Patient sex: F
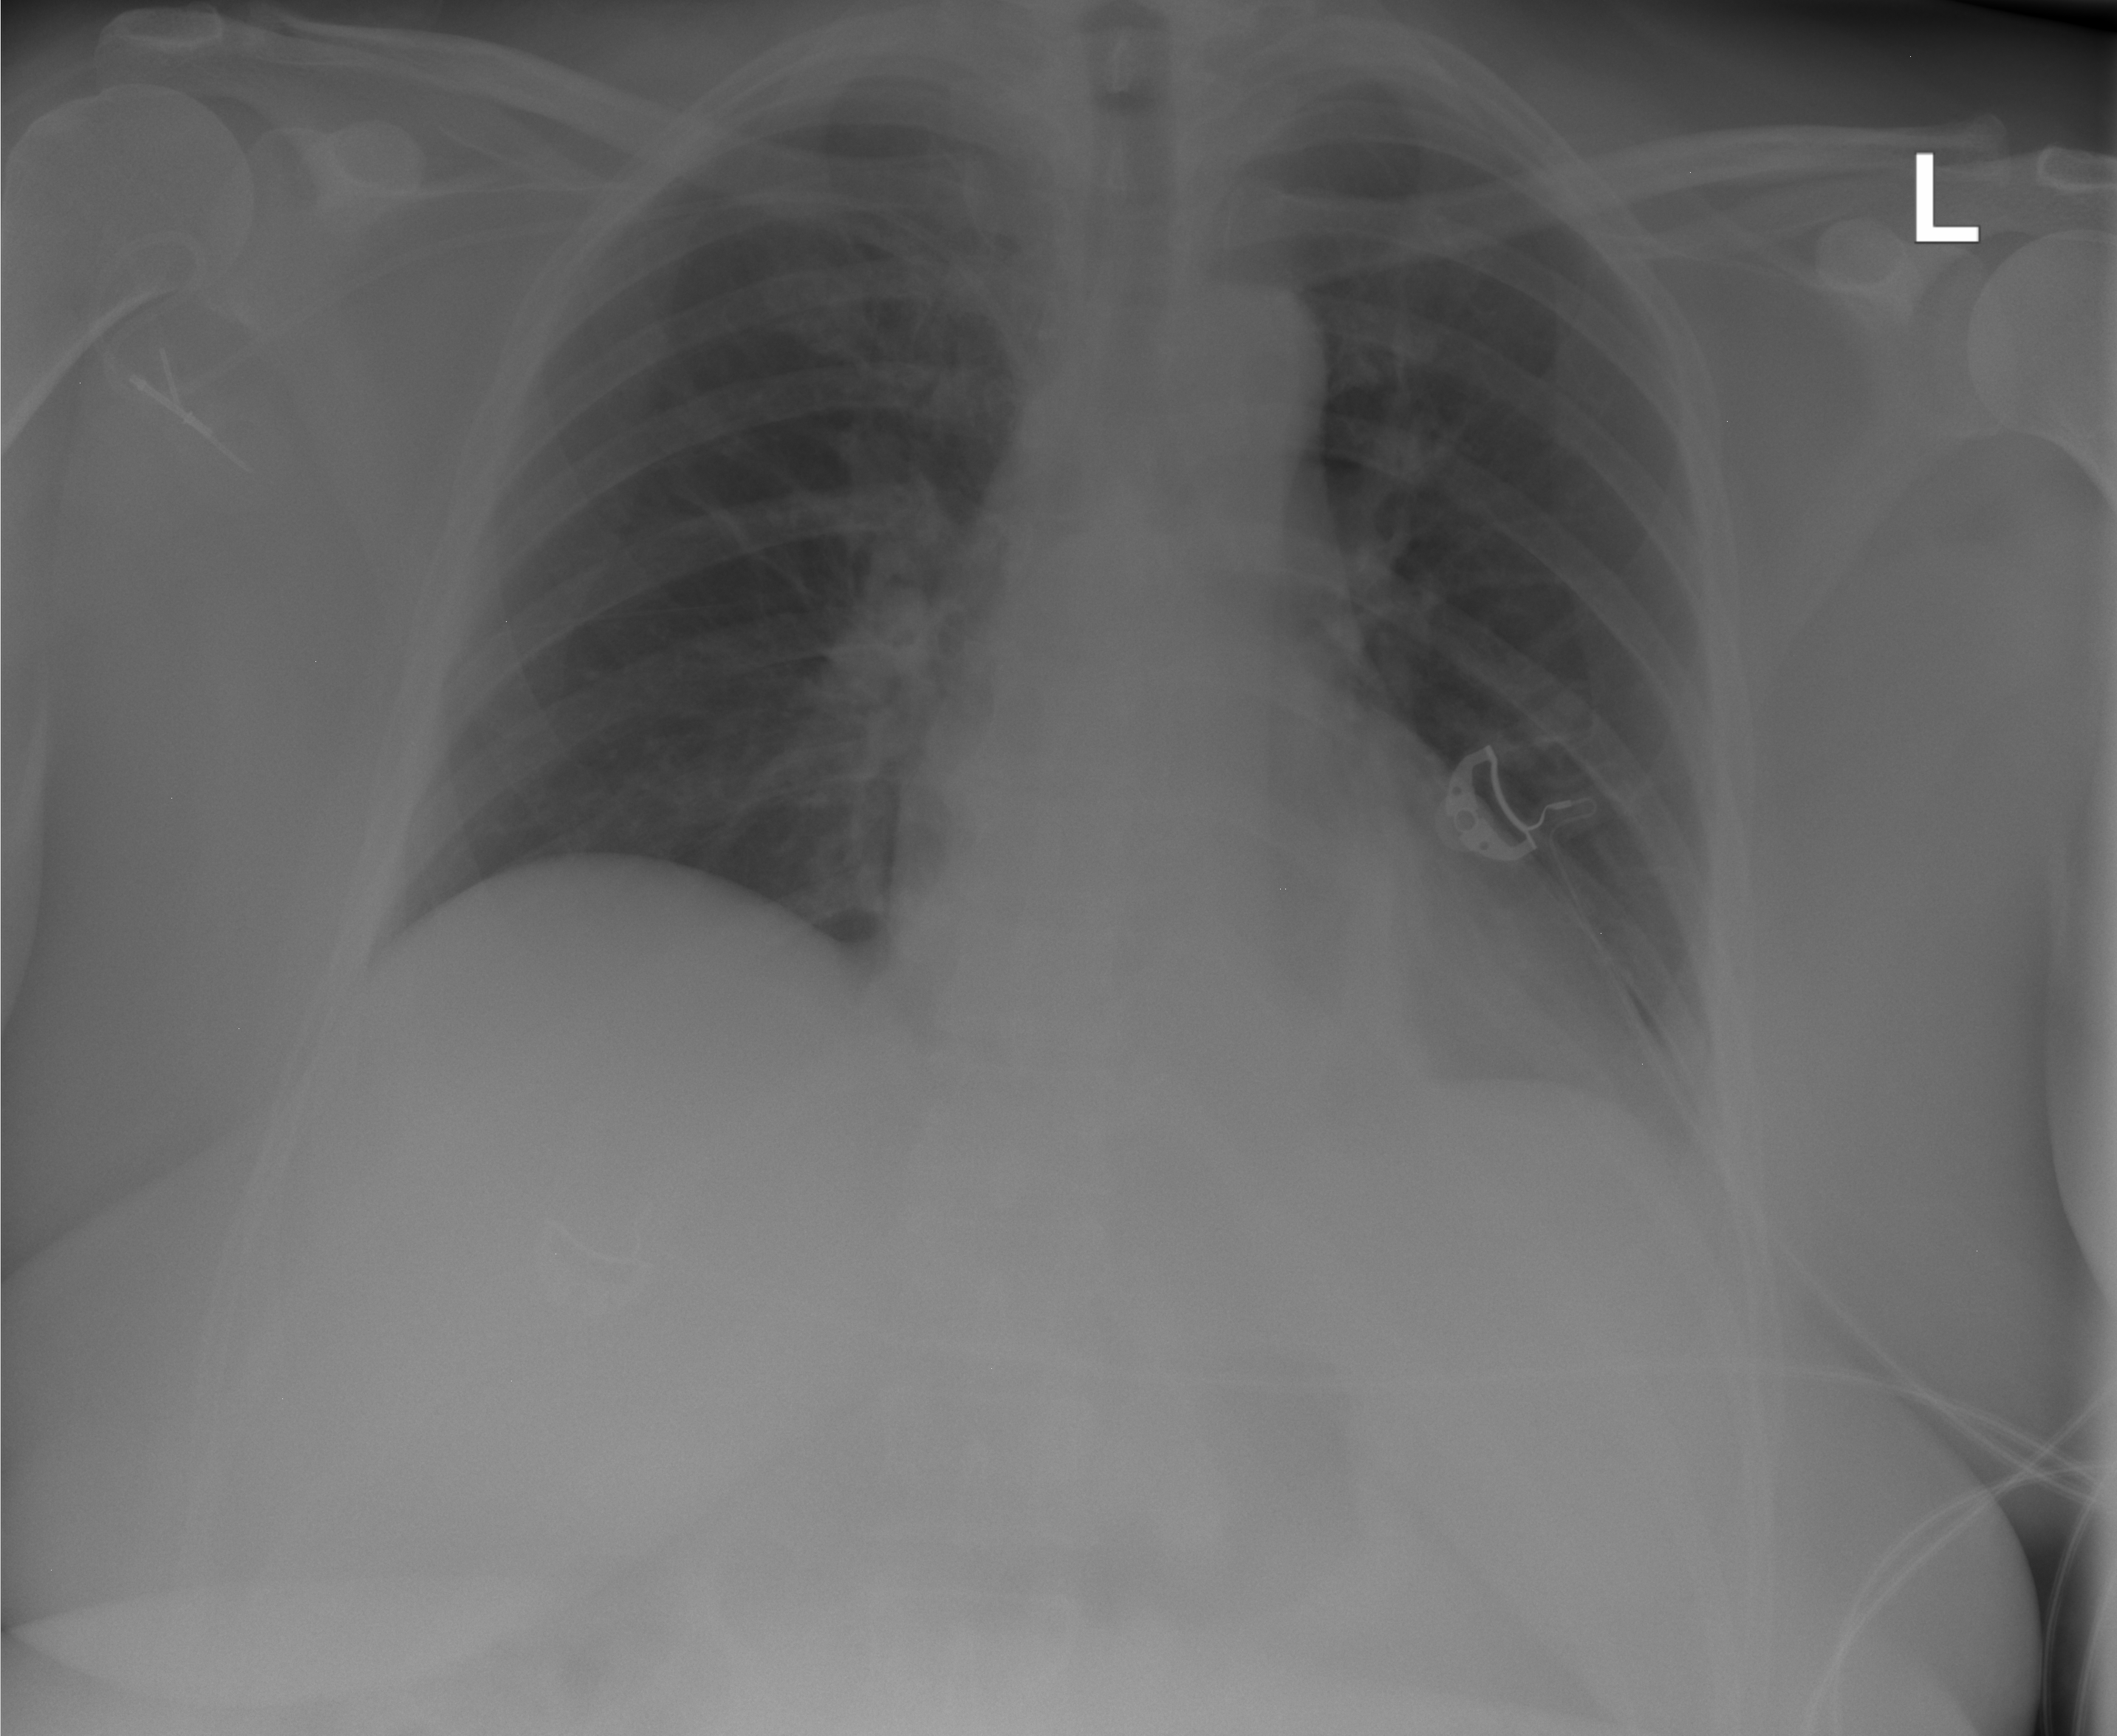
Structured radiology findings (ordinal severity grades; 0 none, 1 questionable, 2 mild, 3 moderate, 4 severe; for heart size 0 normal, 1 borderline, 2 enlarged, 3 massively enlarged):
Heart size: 0
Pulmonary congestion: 0
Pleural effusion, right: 0
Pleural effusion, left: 0
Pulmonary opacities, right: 0
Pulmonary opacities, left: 0
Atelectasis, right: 1
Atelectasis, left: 1